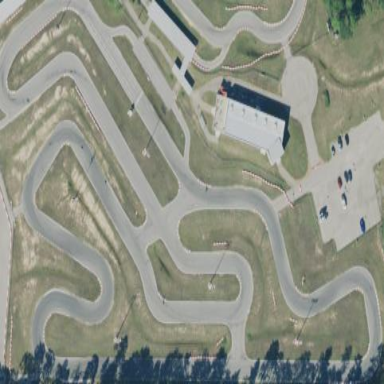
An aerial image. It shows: Karting raceway road for racing enthusiasts.